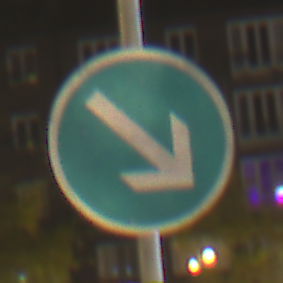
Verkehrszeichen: VorgeschriebeneVorbeifahrtRechts
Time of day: Night
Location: Outdoor (Urban)
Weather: Clear
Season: NotSpecified
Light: Artificial